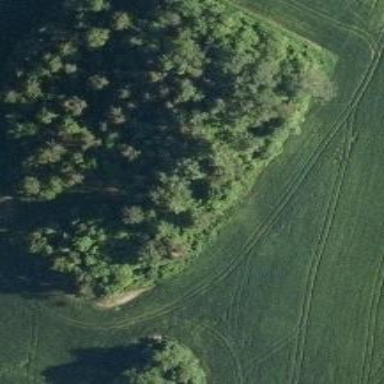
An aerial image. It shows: Beautiful woodland area.